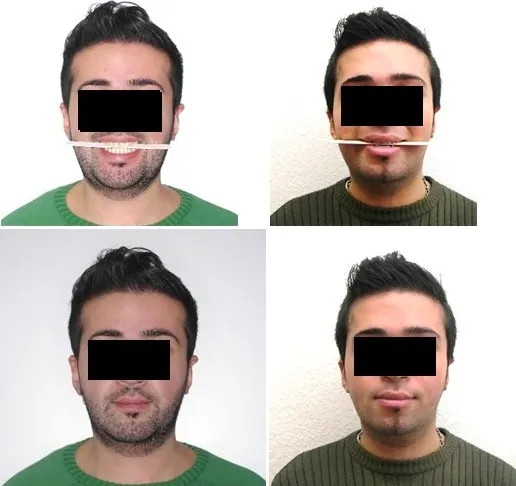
Left column: photographs prior to any therapy, right column: photographs after completion of therapy.from right side.
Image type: medical_photograph (oral_photograph)